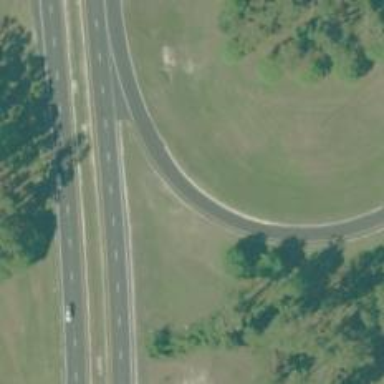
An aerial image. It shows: Trunk link highway.